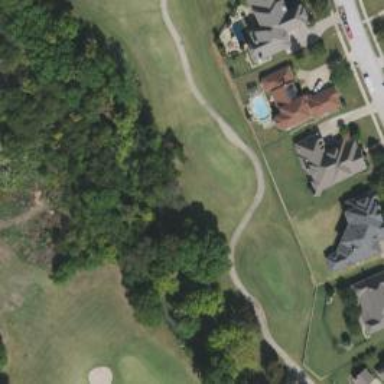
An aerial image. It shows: Golf tee on grassy land.